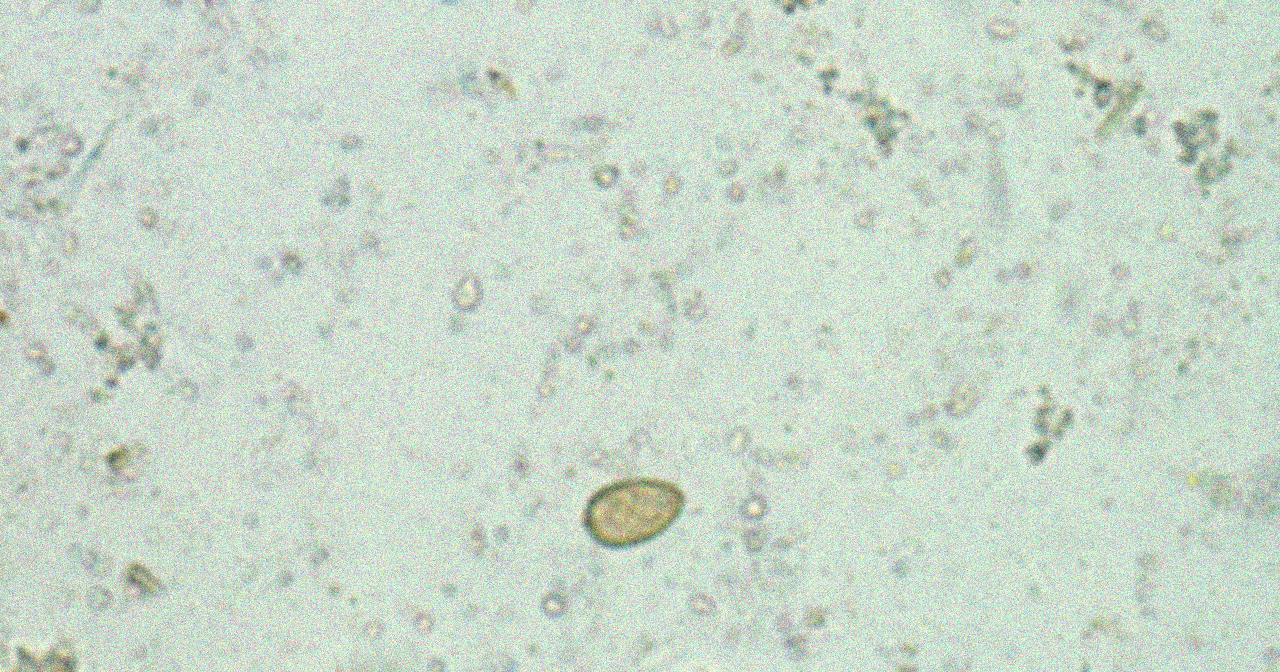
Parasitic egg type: Opisthorchis viverrine